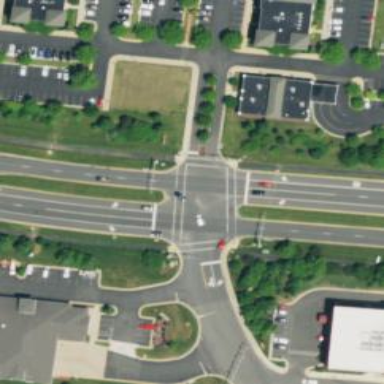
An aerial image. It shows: Crossing with marked lines on the road.